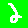
Digit: 2